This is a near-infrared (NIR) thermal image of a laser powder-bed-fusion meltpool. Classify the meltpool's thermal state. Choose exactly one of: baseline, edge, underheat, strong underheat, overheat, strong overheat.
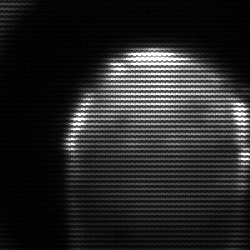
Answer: edge